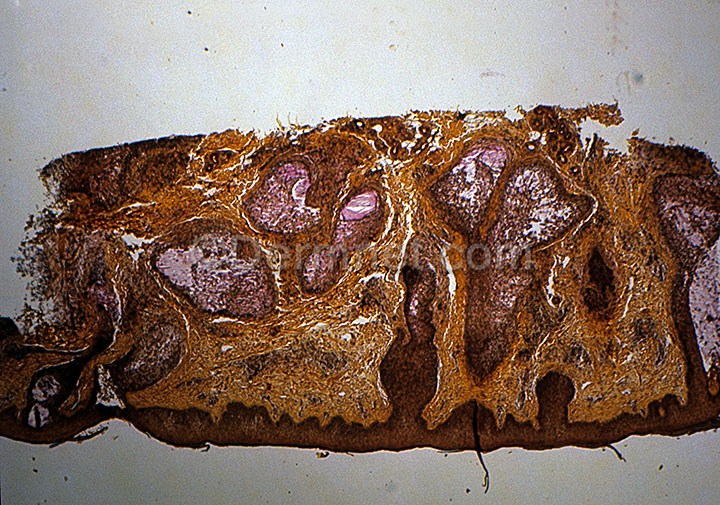
Disease: Actinic Keratosis Basal Cell Carcinoma and other Malignant Lesions